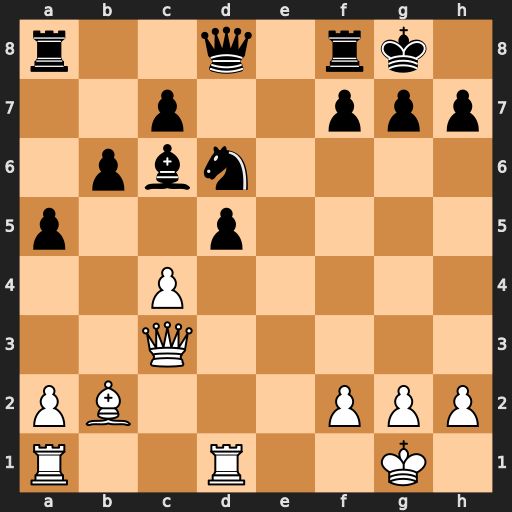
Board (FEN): r2q1rk1/2p2ppp/1pbn4/p2p4/2P5/2Q5/PB3PPP/R2R2K1
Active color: w
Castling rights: -
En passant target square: -
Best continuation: Qxg7#